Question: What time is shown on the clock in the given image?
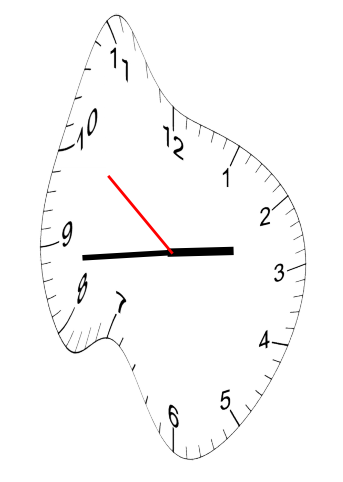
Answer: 02:43:51